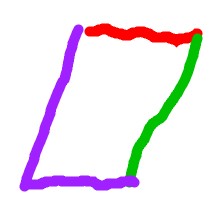
Shape: parallelogram